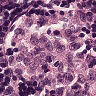
Metastatic tissue present: no